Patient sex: M
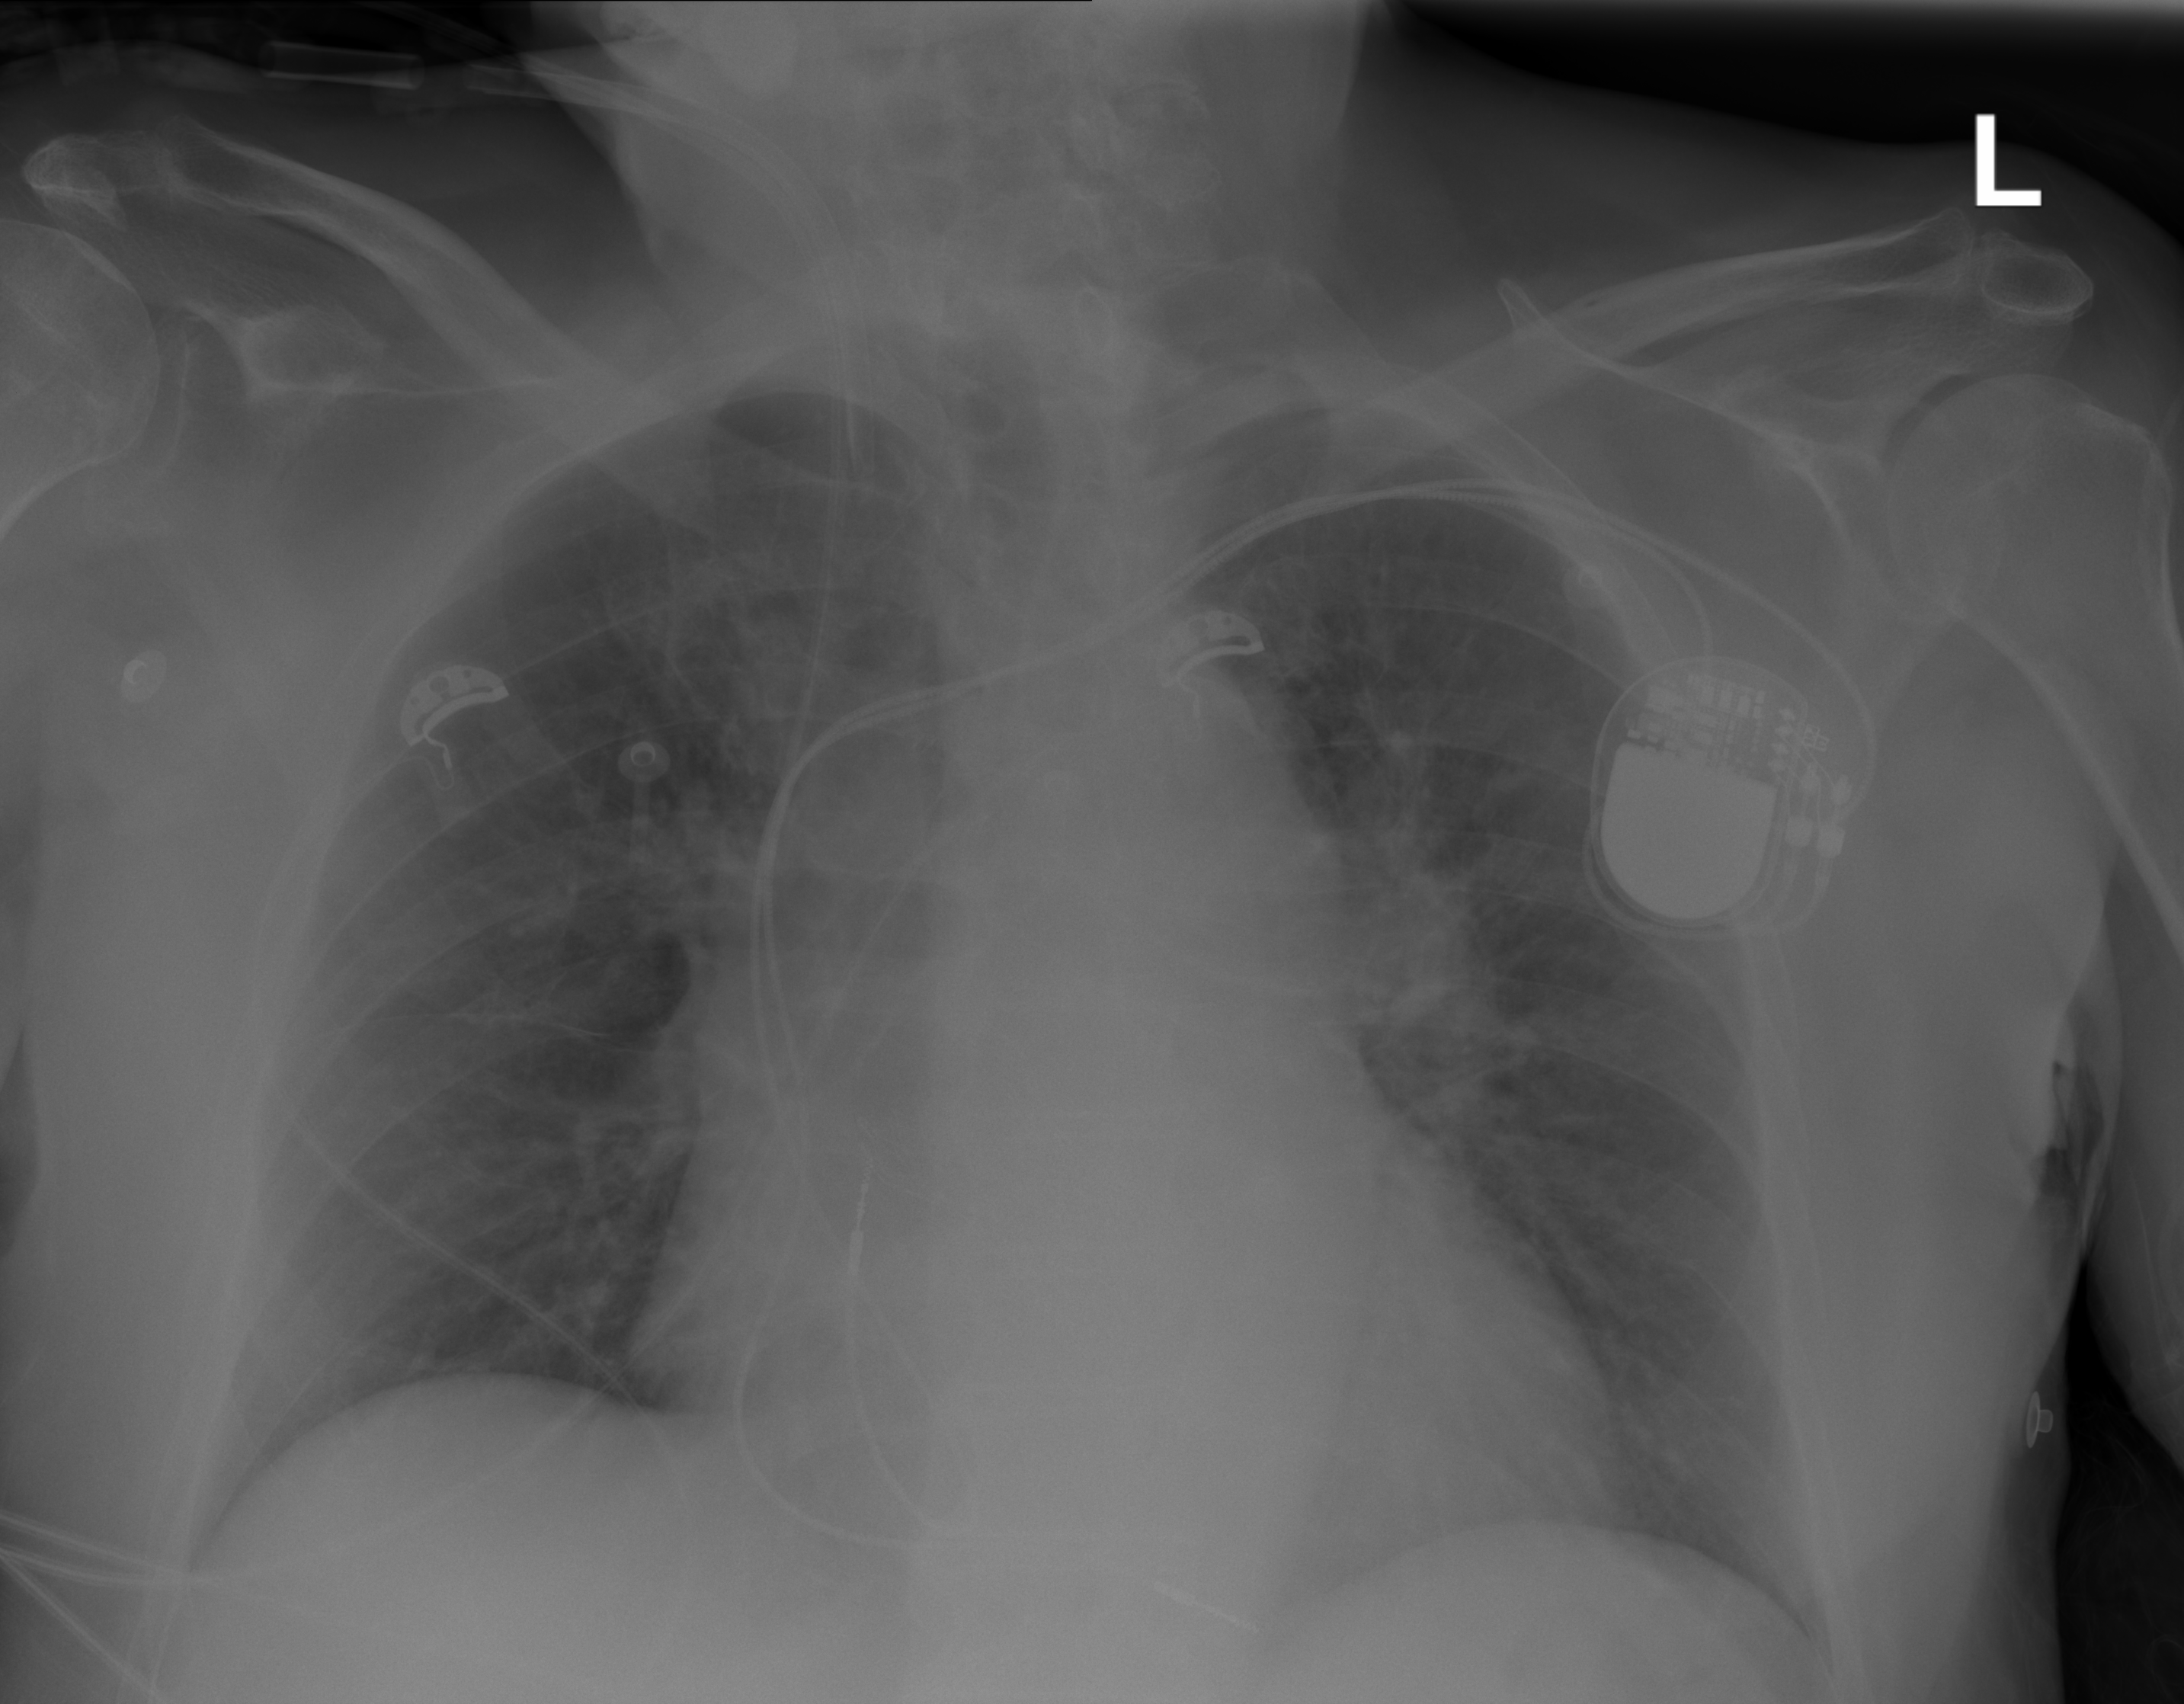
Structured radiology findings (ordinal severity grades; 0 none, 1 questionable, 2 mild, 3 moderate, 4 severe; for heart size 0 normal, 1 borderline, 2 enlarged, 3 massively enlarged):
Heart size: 2
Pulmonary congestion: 2
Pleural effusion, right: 0
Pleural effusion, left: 0
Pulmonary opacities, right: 0
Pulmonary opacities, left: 0
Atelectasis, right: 0
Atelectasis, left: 0